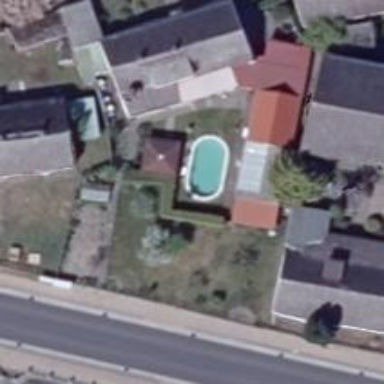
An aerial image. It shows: Swimming pool located in leisure land.